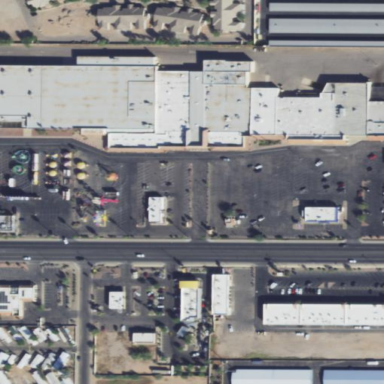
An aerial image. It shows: Retail area.